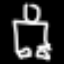
Label: frog